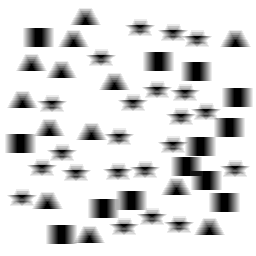
Squares: 13
Triangles: 13
Stars: 22
Total shapes: 48